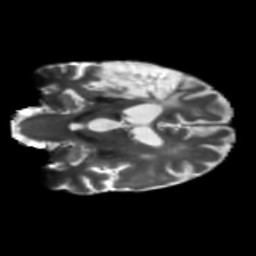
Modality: T2w
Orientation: coronal
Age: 58
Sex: male
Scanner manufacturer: siemens
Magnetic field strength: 3 T
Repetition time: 5.47 s
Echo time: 0.0854 s